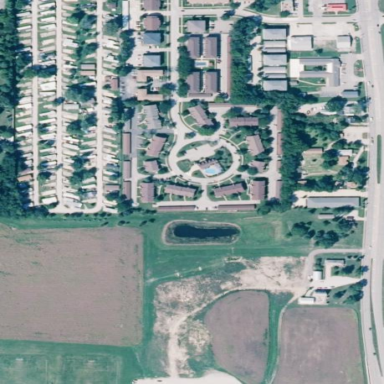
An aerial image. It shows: Residential neighbourhood with condominiums.